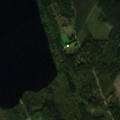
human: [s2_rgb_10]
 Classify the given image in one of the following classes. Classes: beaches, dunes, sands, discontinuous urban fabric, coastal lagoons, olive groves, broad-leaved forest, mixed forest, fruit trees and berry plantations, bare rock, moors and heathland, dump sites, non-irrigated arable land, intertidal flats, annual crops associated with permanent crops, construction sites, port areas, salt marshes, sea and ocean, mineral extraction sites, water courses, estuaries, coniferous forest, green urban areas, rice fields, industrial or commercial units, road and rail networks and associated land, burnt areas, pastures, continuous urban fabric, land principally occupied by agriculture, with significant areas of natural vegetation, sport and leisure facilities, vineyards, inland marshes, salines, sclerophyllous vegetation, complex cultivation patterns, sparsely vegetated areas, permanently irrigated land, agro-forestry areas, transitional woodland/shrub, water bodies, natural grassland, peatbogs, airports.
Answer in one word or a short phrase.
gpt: land principally occupied by agriculture, with significant areas of natural vegetation, coniferous forest, mixed forest, transitional woodland/shrub, water bodies